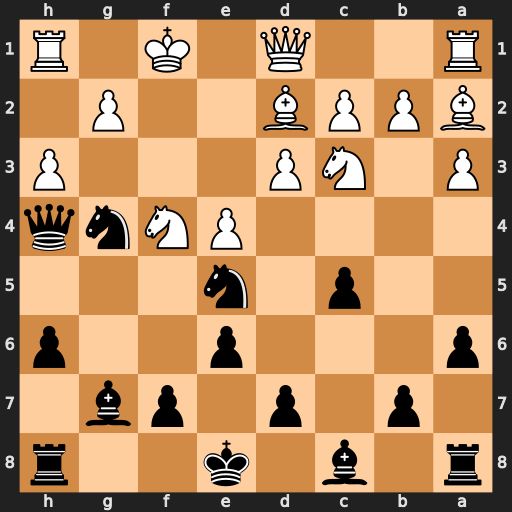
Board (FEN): r1b1k2r/1p1p1pb1/p3p2p/2p1n3/4PNnq/P1NP3P/BPPB2P1/R2Q1K1R
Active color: b
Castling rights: kq
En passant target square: -
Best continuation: Qf2#